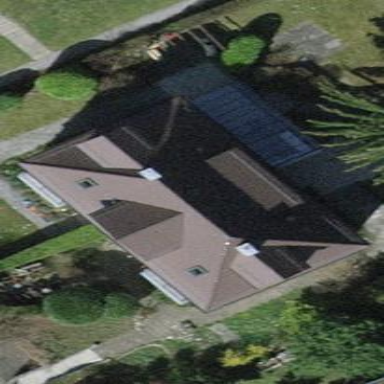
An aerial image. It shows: House with hipped roof.